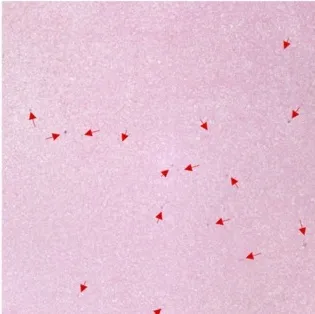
Cervical lymph node pathology. (D) EBV in situ hybridization:positive staining for EBV in a small amount of scattered lymphoid cells.
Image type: pathology (fish)